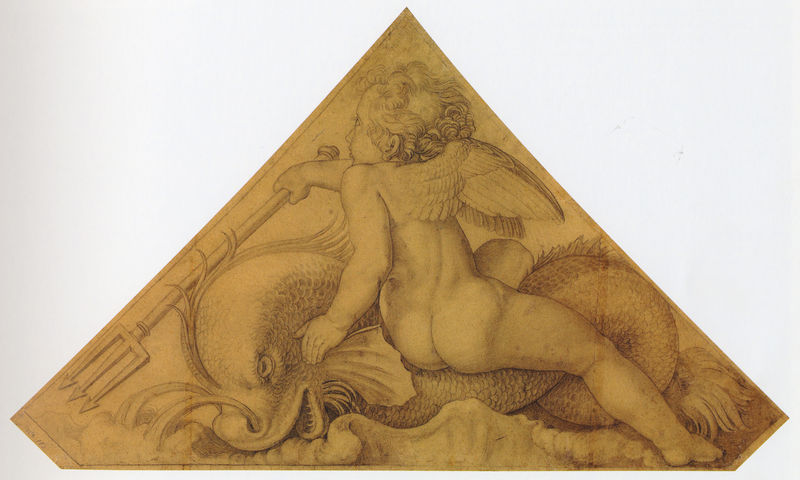
Titel: Eros mit Delphin/ Element des Wassers
Künstler: Peter Cornelius
Standort: Berlin
Institution: Alte Nationalgalerie
Schlagwörter: akt, flügel, hand, meer, nackt, wasser, dreieck, gelb, ocker, ausschnitt, braun, holz, rücken, skizze, zeichnung, wolke, wand, arm, federn, gefieder, gewässer, auge, kind, locken, schuppen, delphin, engel, putte, putto, reiten, schwanz, bein, gischt, welle, wellen, ecke, stab, studie, grafik, sepia, wandgemälde, junge, knabe, fuss, schwarzweiß, schlange, entwurf, mythologie, nasenlöcher, zwickel, diagonal, fisch, zähne, romantisch, maul, nüstern, fabelwesen, plan, fontäne, muschel, fresko, format, ungeheuer, dreieckig, drachen, drache, flossen, flosse, kiemen, skizzenhaft, seeschlange, spieß, rittlings, fabeltier, delfin, neptun, dreizack, poseidon, triton, sopraporte, locken unbekleidet röthel, po, pflügel, beion